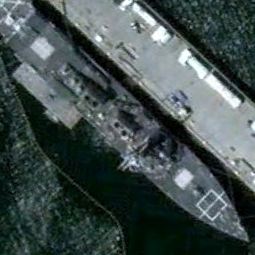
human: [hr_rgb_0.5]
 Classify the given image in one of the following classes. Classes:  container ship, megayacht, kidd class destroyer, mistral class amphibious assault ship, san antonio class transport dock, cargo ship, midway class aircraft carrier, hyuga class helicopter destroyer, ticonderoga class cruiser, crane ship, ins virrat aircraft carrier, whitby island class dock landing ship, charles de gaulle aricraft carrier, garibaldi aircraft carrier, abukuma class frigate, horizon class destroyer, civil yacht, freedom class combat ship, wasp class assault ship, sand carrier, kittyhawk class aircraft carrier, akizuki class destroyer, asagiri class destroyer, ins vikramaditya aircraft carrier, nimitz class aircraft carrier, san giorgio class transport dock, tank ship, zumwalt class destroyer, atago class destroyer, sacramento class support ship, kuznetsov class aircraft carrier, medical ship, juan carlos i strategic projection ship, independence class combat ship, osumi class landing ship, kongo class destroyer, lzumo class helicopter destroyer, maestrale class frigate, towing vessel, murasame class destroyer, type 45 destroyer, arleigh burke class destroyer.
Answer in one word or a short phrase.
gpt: Arleigh Burke class destroyer